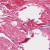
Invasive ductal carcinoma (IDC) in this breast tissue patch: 0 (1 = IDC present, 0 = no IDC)